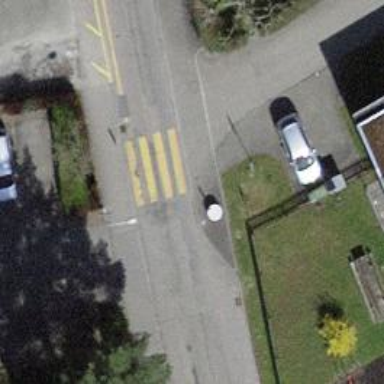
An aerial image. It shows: Uncontrolled zebra crossing on the road.